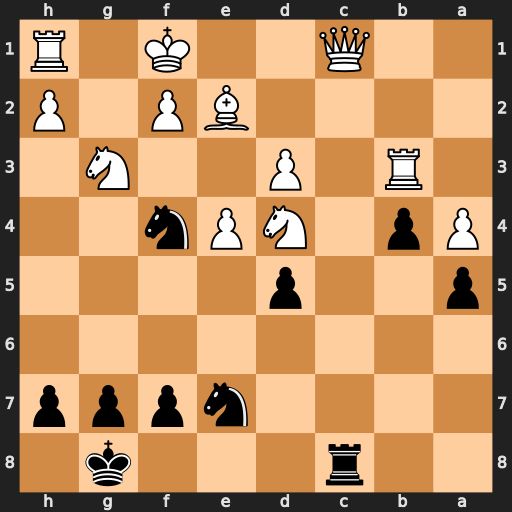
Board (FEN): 2r3k1/4nppp/8/p2p4/Pp1NPn2/1R1P2N1/4BP1P/2Q2K1R
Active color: b
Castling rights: -
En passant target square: -
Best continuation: Rxc1+ Bd1 Rxd1#